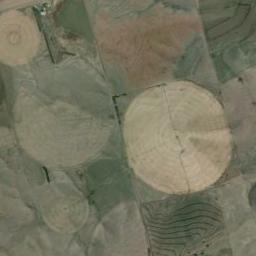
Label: circular_farmland